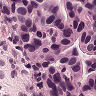
Metastatic tissue present: yes